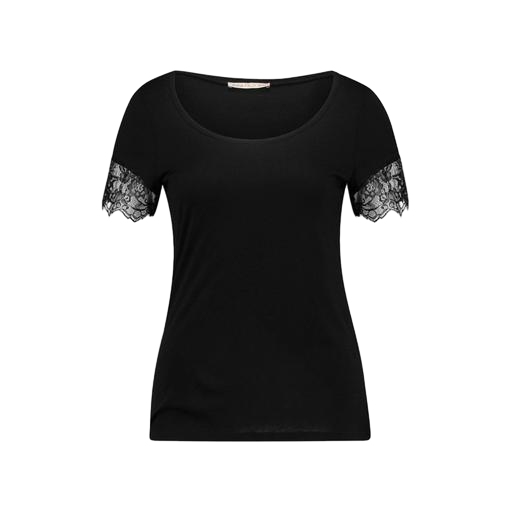
black plus size lace-yoke jersey t-shirt, black lace-yoke jersey t-shirt, short-sleeve top only macy, white background